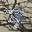
Label: 7